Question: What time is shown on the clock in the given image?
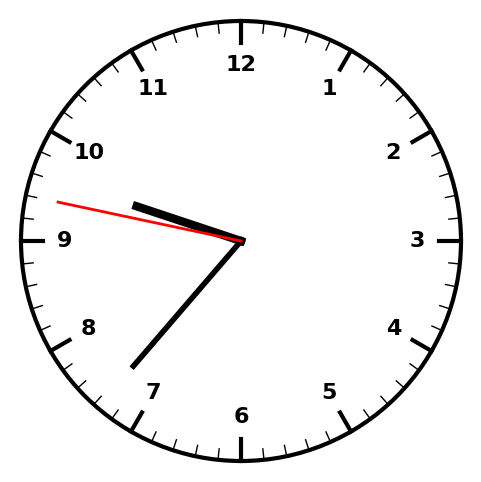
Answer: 09:36:47